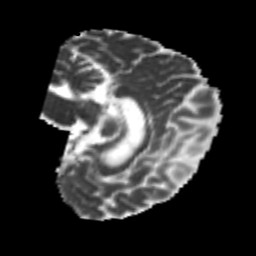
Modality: MD
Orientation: sagittal
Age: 24
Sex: male
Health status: healthy
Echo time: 0.074 s